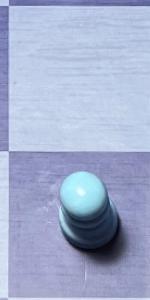
Label: Pawn_White